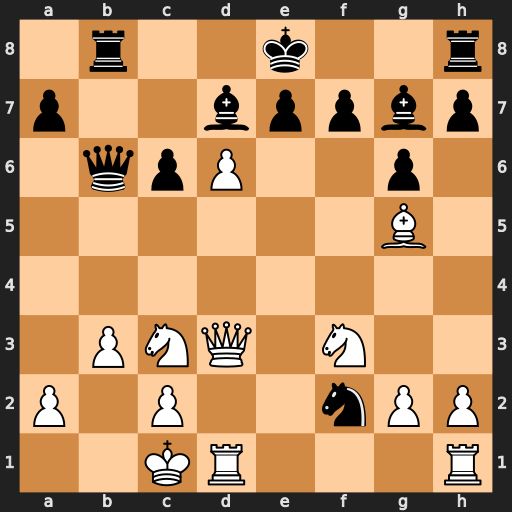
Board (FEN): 1r2k2r/p2bppbp/1qpP2p1/6B1/8/1PNQ1N2/P1P2nPP/2KR3R
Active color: w
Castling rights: k
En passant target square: -
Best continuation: Qe2 e6 Na4 Nxd1 Nxb6